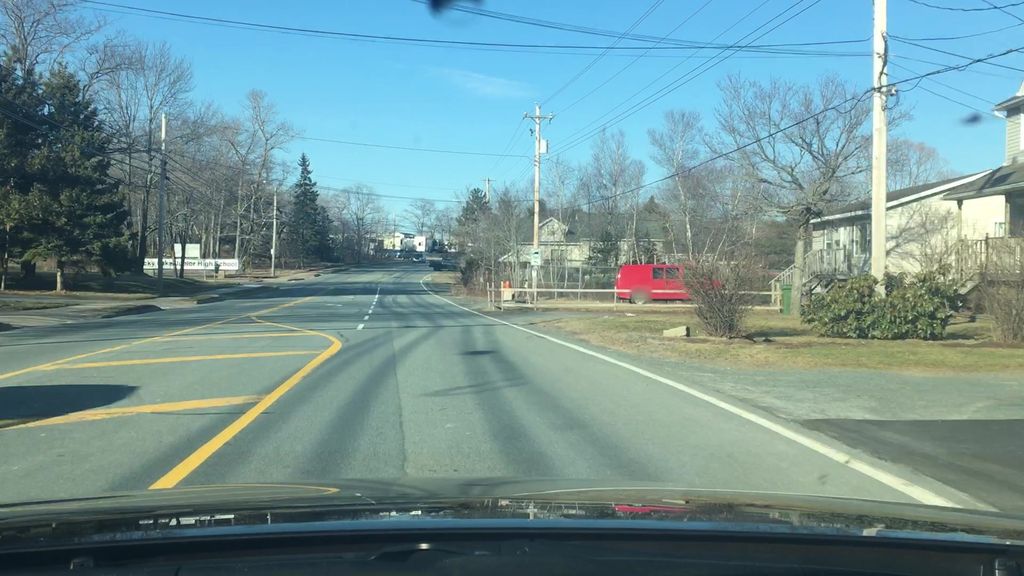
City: halifax